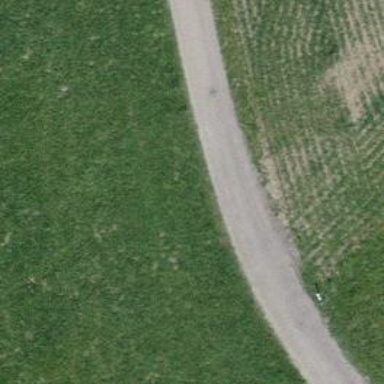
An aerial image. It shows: Gravel track with grade2 quality.